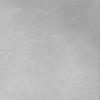
Label: dusty